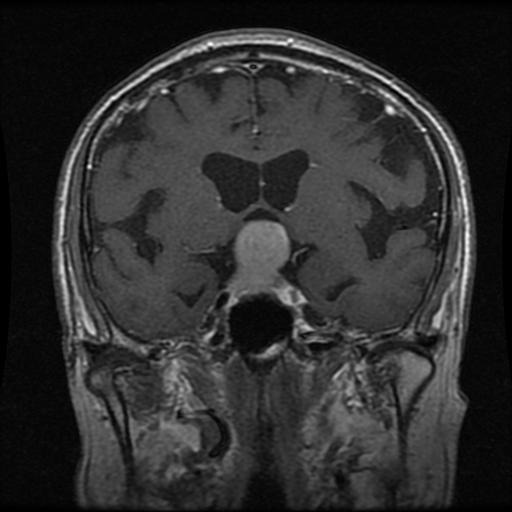
Label: pituitary